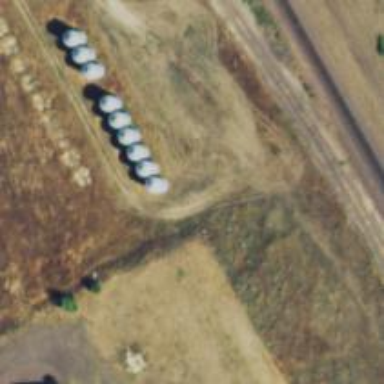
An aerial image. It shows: Silo.